Question: I want to create a legend for my horizontal lines in geom_hline. The data I am using comes from 3 different dataframes. I am also using gghighlight, I believe that it masks any legend. How do I force a legend in that case?
The 3 dataframes are:
1) 'dataset' which stores the values for all the points
2) 'limits' which contains the max, min and target for some parameters
3) 'mean' which contains the mean for every parameter.
Below is a minimum reproducible sample of the datasets:
'''
dataset <- data.frame(
param = c('A','A','A','A','A', 'T','T','T','T','T', 'N','N','N','N','N', 'R','R','R','R','R'),
category = c('Other','this','Other','Other','Other','this','Other','Other','Other','Other','Other','Other','this','Other','Other','Other','Other','Other','Other','this'),
average = c(1.55,1.46,1.42,1.57,1.58, 1.57,1.46,1.42,1.57,1.59, 1.67,1.56,1.62,1.67,1.69, 1.47,1.36,1.32,1.47,1.49),
datetime = c('2019-06-10 07:27:24','2019-06-10 08:20:24','2019-06-10 09:27:24','2019-06-10 07:45:24','2019-06-10 08:13:24',
'2019-06-10 09:27:24','2019-06-10 10:20:24','2019-06-10 11:27:24','2019-06-10 09:45:24','2019-06-10 10:13:24',
'2019-06-10 13:27:24','2019-06-10 14:20:24','2019-06-10 15:27:24','2019-06-10 13:45:24','2019-06-10 14:13:24',
'2019-06-10 18:27:24','2019-06-10 19:20:24','2019-06-10 20:27:24','2019-06-10 18:45:24','2019-06-10 19:13:24')
)
dataset$datetime <- as.POSIXct(dataset$datetime, format = "%Y-%m-%d %H:%M:%S")
limits <- data.frame(
param = c('A', 'T'),
target = c(1.55, 1.55),
min = c(1.39, 1.39),
max = c(1.71, 1.71)
)
mean <- data.frame(
param = c('A', 'T', 'N', 'R'),
mean = c(1.549, 1.548, 1.65, 1.45)
)
'''
This is my code:
'''
library(ggplot2)
library(gghighlight)
ggplot(data=dataset, mapping=aes(x=datetime, y=average)) +
geom_line(group=1, alpha=0.3, color='black') +
geom_hline(data=limits, mapping=aes(yintercept = max), color='red', linetype='dashed') + #max line
geom_hline(data=limits, mapping=aes(yintercept = min), color='red', linetype='dashed') + #min line
geom_hline(data=limits, mapping=aes(yintercept = target), color='blue', linetype='dashed') + #target line
geom_hline(data=mean, mapping=aes(yintercept = mean), color='green', linetype='dashed') + #mean line
geom_point(size=2, color='red') +
facet_wrap(param~., scales='free') +
gghighlight(category!='Other', label_key = average, n=1, use_group_by = FALSE,
unhighlighted_params = list(color='black', size=1, alpha=0.7)) +
labs(x='Time' , y='Value') +
theme_bw()
'''
The legend should show: 'red': min/max, 'blue':target, 'green': mean. Thanks!

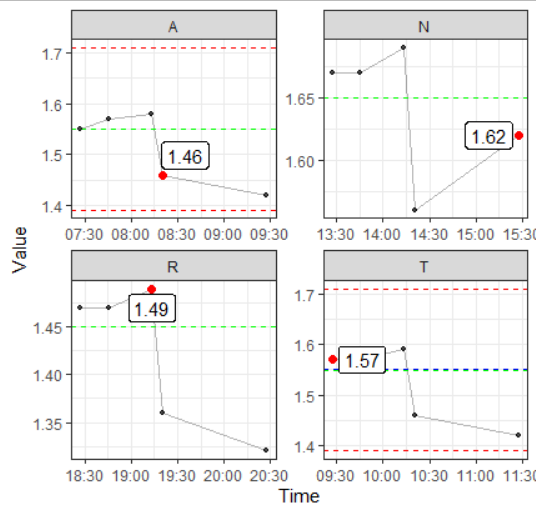
Answer: Your code with some minnor changes can get the job done.
1. Put the color argument as an aesthetic within each geom and map to it a string with the label you want.
2. I did not used gghighlight to highligth the non others points. For some reason using this function disable the legends.
3. In case you need to chage the colors, just add and scale_color_manual() in the order of each geom.
CODE:
'''
ggplot(data=dataset, mapping=aes(x=datetime, y=average)) +
geom_line(group = 1, alpha = 0.3, color='black') +
geom_hline(data=limits, mapping=aes(yintercept = max, color = "limits"), linetype='dashed') + #max line
geom_hline(data=limits, mapping=aes(yintercept = min, color = "limits"), linetype='dashed') + #min line
geom_hline(data=limits, mapping=aes(yintercept = target, color = "target"), linetype='dashed') + #target line
geom_hline(data=mean, mapping=aes(yintercept = mean, color = "mean"), linetype='dashed') + #mean line
geom_point(size=2) +
geom_point(data = filter(dataset, category != "Other"),
aes(x = datetime, y = average), color = "red", size = 3) +
geom_label(data = filter(dataset, category != "Other"),
aes(x = datetime, y = average, label = average), vjust = 1.5) +
facet_wrap(param~., scales='free') +
labs(x='Time' , y='Value') +
theme_bw() +
theme(legend.position = "bottom")
'''
<URL>